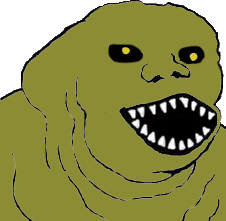
Label: 5_Brainlet